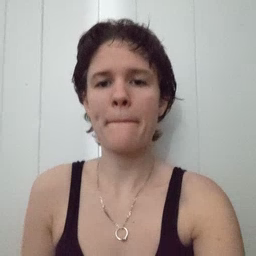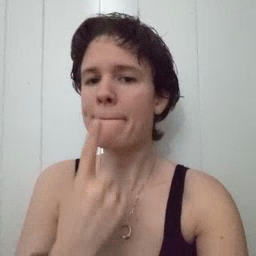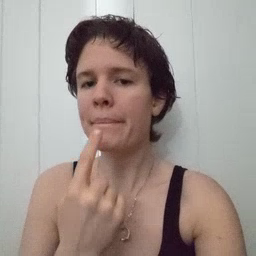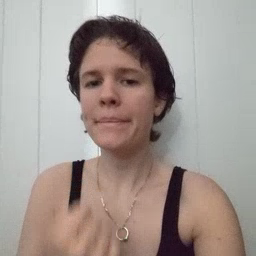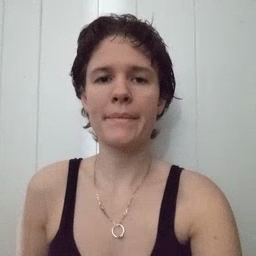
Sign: red